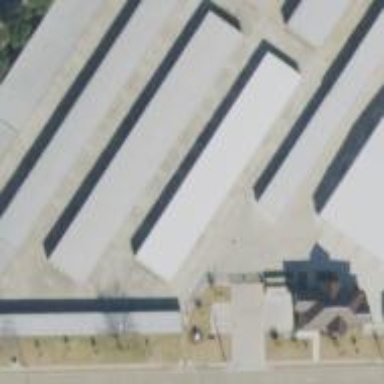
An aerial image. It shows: Warehouse.